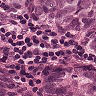
Metastatic tissue present: yes